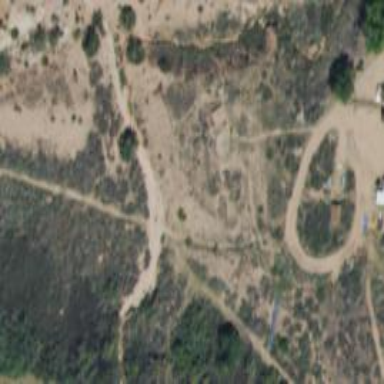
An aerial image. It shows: Archaeological site with historical significance.